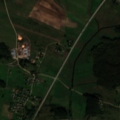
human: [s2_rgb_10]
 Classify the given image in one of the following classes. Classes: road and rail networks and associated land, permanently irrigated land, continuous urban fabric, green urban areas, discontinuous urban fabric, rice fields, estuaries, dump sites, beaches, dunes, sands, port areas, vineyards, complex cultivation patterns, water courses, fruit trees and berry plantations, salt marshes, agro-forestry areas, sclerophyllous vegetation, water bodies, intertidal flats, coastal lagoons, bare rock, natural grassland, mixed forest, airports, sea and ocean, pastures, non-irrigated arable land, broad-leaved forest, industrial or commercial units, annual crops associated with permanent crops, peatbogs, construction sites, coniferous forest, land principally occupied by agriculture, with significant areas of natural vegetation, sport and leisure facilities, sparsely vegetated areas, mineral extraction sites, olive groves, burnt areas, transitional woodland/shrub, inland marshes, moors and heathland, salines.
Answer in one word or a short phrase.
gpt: discontinuous urban fabric, non-irrigated arable land, pastures, complex cultivation patterns, land principally occupied by agriculture, with significant areas of natural vegetation, mixed forest